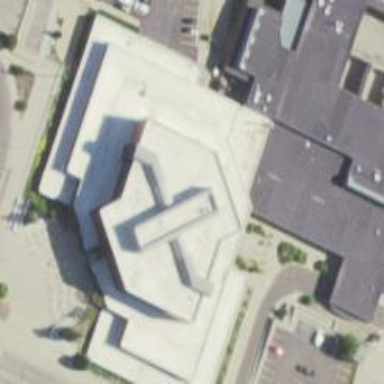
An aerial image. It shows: Public building designated as courthouse.